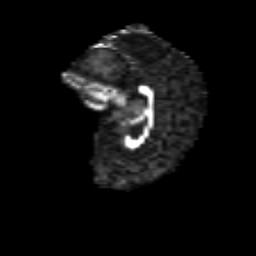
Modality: FA
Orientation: sagittal
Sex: male
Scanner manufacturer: siemens
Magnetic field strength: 3 T
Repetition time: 5 s
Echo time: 0.071 s